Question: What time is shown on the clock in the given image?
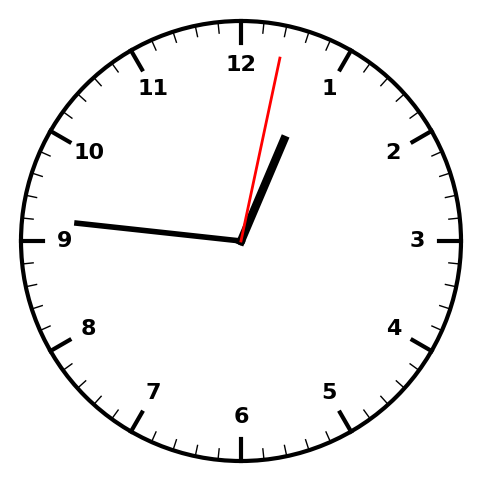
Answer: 12:46:02